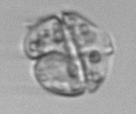
Label: Karenia